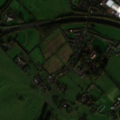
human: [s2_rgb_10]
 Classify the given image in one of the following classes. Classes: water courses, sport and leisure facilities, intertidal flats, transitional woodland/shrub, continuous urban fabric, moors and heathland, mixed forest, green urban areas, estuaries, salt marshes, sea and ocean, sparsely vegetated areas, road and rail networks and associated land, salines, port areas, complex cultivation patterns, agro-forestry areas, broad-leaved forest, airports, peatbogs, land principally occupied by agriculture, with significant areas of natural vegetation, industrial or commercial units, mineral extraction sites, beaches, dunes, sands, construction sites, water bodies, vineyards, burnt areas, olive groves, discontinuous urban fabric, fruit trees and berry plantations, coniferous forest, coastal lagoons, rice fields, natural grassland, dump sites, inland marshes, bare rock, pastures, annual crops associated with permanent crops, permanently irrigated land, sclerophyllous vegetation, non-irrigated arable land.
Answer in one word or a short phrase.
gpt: discontinuous urban fabric, road and rail networks and associated land, pastures, natural grassland